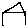
Label: house